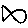
Label: fish